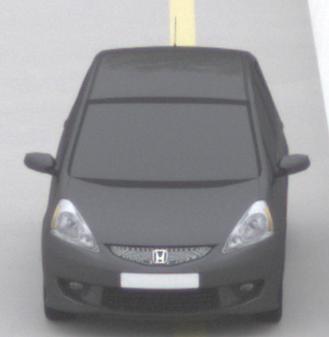
Make: Honda
Model: Jazz 1.2
Detailed model: Jazz (III) (11/08 - 04/11)
Model produced from: 2008/11
Model produced until: 2010/10
Doors: 5
Color: gray
Road condition: dry road
Daytime: midday
Contrast: low contrast